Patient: sex M, age 33
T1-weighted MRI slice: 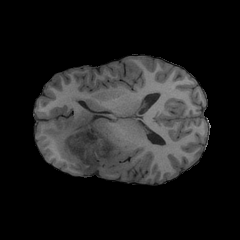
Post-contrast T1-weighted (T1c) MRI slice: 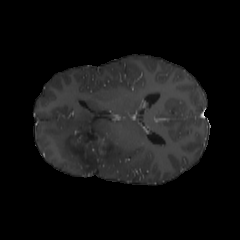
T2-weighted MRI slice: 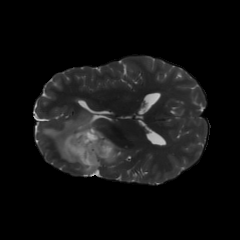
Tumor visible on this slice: yes
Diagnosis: Astrocytoma, IDH-mutant
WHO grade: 4